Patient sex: M
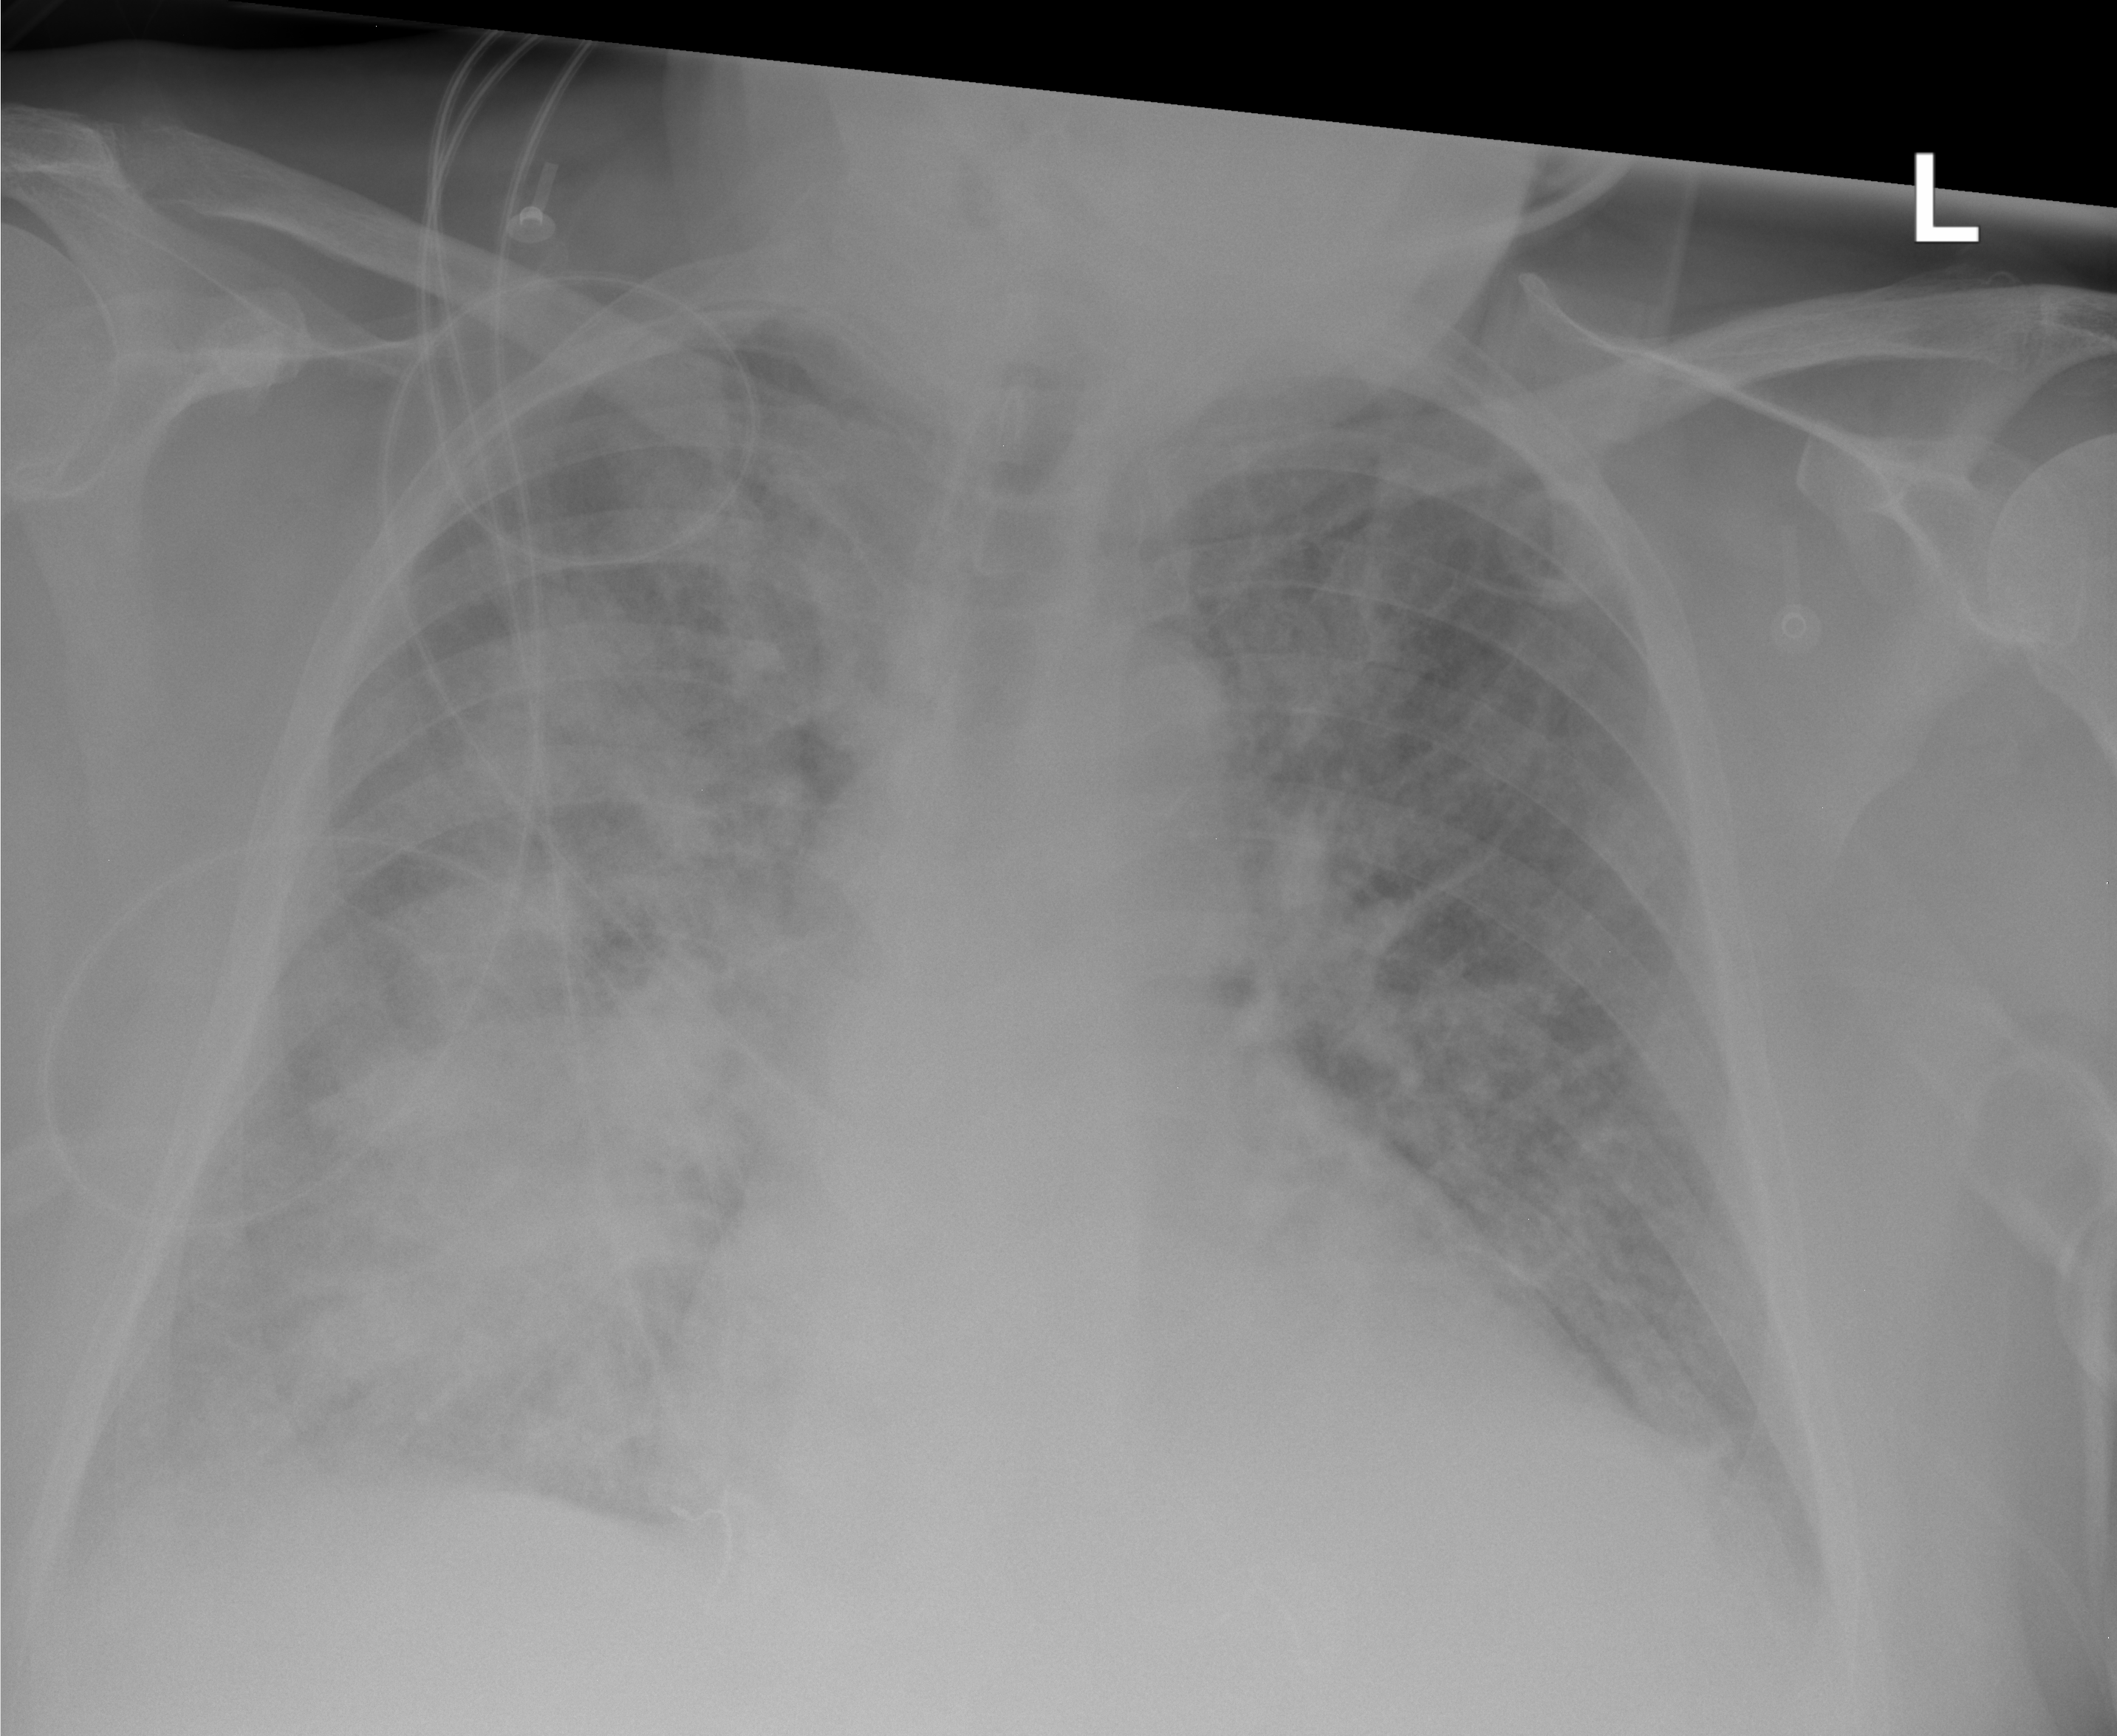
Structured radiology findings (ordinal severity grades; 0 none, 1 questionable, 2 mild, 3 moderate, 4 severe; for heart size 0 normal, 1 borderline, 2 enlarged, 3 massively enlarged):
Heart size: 0
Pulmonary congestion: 2
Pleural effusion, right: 2
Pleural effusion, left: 0
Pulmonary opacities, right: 4
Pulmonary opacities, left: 2
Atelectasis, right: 2
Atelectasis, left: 0